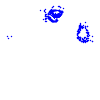
Particle: electron